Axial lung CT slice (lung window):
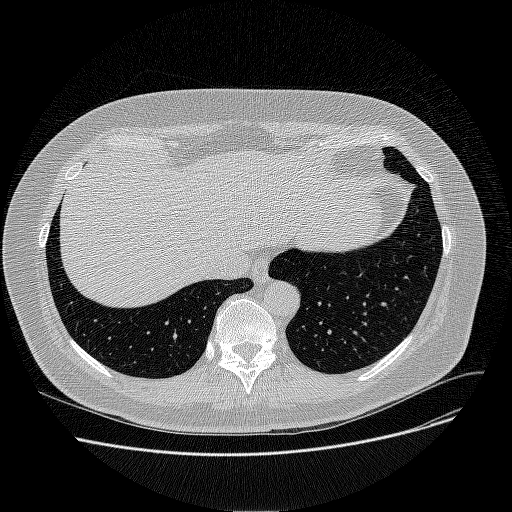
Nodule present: no